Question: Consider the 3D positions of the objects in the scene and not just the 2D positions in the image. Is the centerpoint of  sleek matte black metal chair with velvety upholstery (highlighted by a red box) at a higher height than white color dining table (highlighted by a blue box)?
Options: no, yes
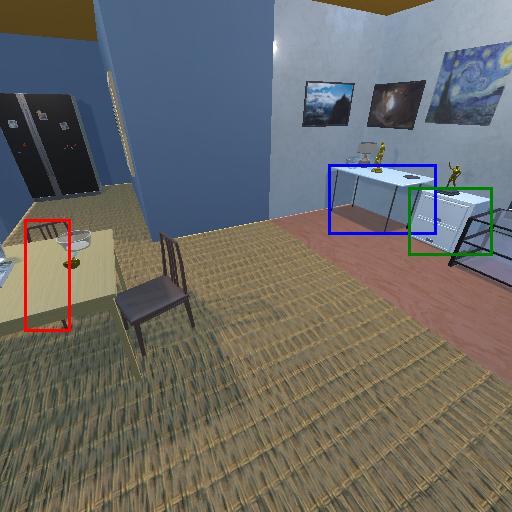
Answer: no